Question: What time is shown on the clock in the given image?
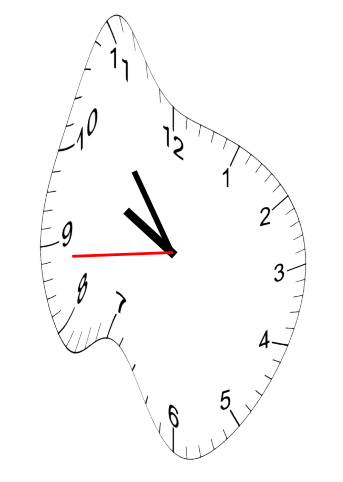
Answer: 09:53:44